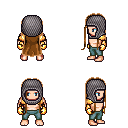
a pixel art fantasy rpg character, male body template, human, light skin, gold arm armor, teal pants, brown extra-long hairstyle, chain hood, gold gloves, four views (front, back, left, right), 2x2 character sprite sheet, small pixel art, hard edges, no anti-aliasing